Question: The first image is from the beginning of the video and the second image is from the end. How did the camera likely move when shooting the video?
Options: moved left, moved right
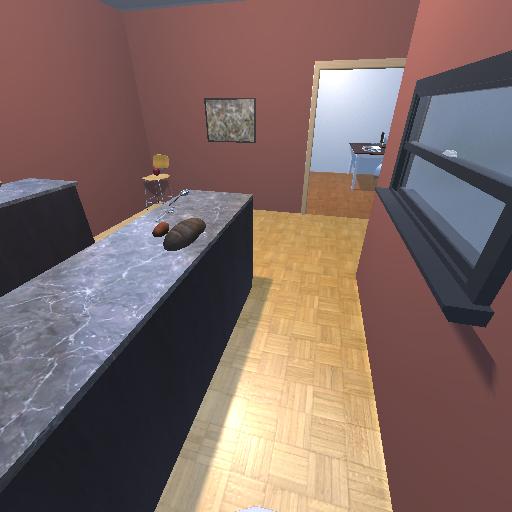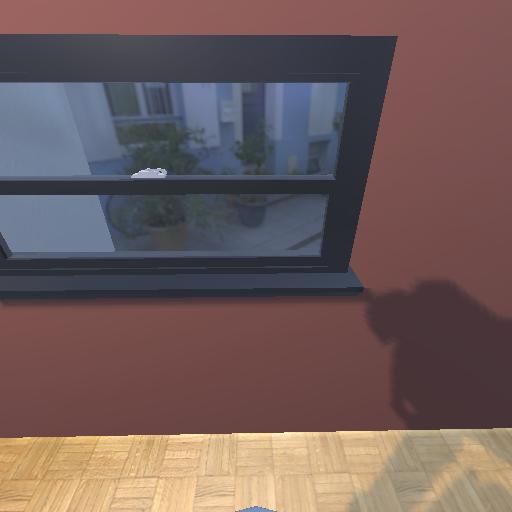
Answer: moved left